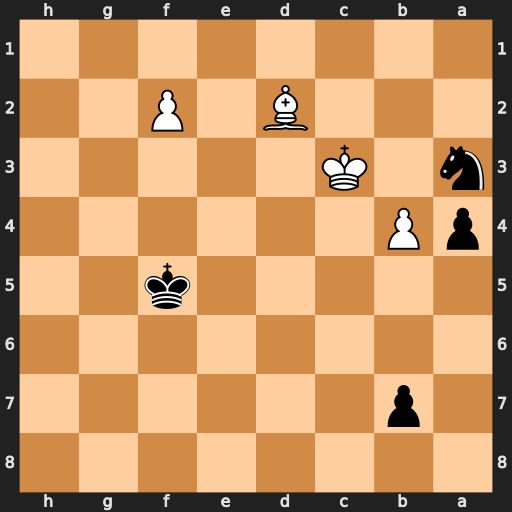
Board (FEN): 8/1p6/8/5k2/pP6/n1K5/3B1P2/8
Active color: b
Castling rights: -
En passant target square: -
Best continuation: Nb1+ Kc2 Nxd2 Kxd2 b5